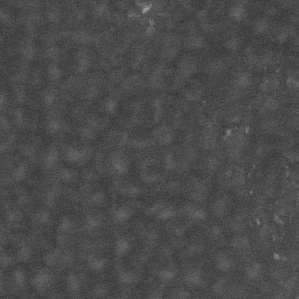
Label: frost